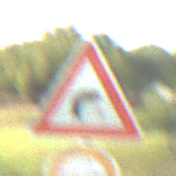
Verkehrszeichen: KurveRechts
Zusatzzeichen unten: Ueberholverbot
Umgebung: Outdoor, Nature
Tageszeit: MorningAfternoon
Wetter: PartlyCloudy
Licht: Natural
Jahreszeit: NotSpecified
Kontrast: HighContrast